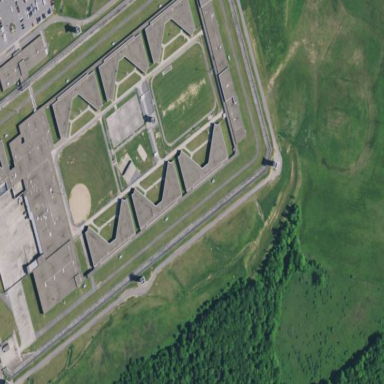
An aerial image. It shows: Prison with surrounding fence.